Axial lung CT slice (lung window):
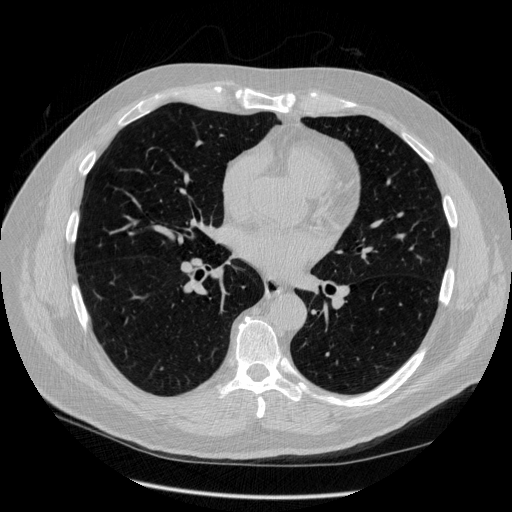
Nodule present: no